Question: I have a dataset, data, with the following values:
'''
ID TIME Duration
A 12/18/2019 4:45:10 AM 1 sec
A 12/18/2019 9:06:59 PM 0 sec
B 12/19/2019 4:14:13 AM 7 sec
B 12/19/2019 4:14:20 AM 0 sec
A 12/18/2019 4:45:11 AM 0 sec
'''
'''
p <- plot_ly(data = df,
x = ~ID,
y = ~Duration,
name = "Title",
type = "bar",
orientation = 'v',
order = "ascending"
)%>%
layout(
title = "Title",
xaxis = list(title = "ID", tickangle = -45 ),
yaxis = list(title = "Time In Seconds"))
'''
How would I specify that the graph is in ascending order like the picture below.
categoryorder = 'ascending" is not working.

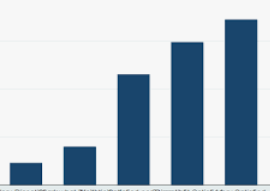
Answer: We can use 'reorder' to set the levels of 'ID' which is a factor to be set based on 'Duration' values.
'''
library(plotly)
library(dplyr)
df1 %>%
group_by(ID) %>%
mutate(Dur.order = sum(as.numeric(Duration))) %>%
ungroup() %>%
mutate(ID.order = reorder(ID, Dur.order)) %>%
plot_ly(data = .,
x = ~ID.order,
y = ~Duration,
name = "Title",
type = "bar",
orientation = 'v',
order = "ascending") %>%
layout(title = "Title",
xaxis = list(title = "ID", tickangle = -45 ),
yaxis = list(title = "Time In Seconds"))
'''

'''
df1 <- structure(list(ID = c("A", "A", "B", "B", "A"),
Date = c("12/18/2019 4:45:10 AM", "12/18/2019 9:06:59 PM",
"12/19/2019 4:14:13 AM", "12/19/2019 4:14:20 AM",
"12/18/2019 4:45:11 AM"),
Duration = structure(c(1, 0, 7,0 , 0),
class = "difftime", units = "secs")),
row.names = c(NA, -5L), class = "data.frame")
'''